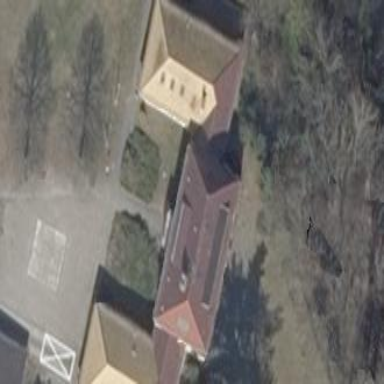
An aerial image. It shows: Building with hipped roof.